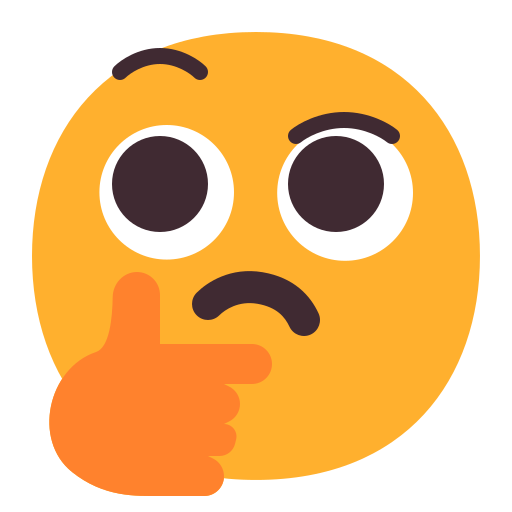
thinking face flat